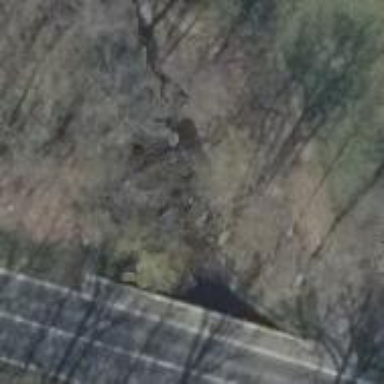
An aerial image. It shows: Tunnel.